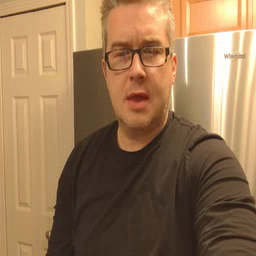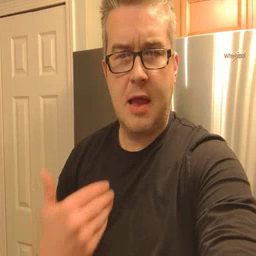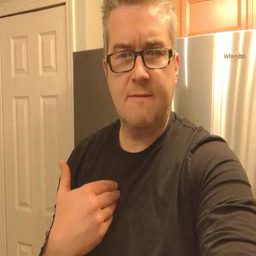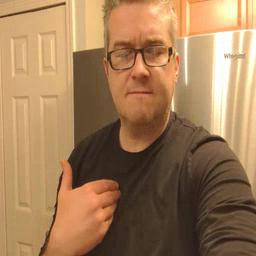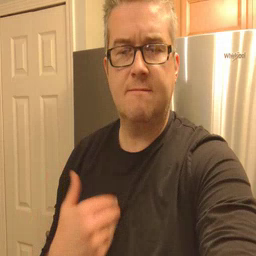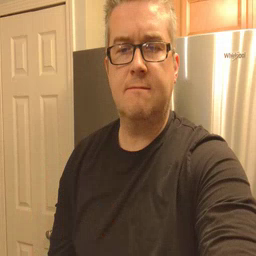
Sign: have